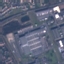
Land use / land cover class: Industrial